Question: >
I have a table 'geo_places' with something like 8 million geographical locations.
These places are all hierarchical, and I use
- - -
Now, I have "points of interest" table called 'entities' which are assigned to a geographical location, and I record against each entity the:
- 'lft''geo_places'- 'ID'
Now I need a way to provide a directory listing with count EFIFICNETLY (but I will be caching this anyway), of all the places which are beneath a location.
For example, if I take Europe, then I should see all places which have a parent_id of Europe, and then also the amount of entities below it. Keeping in mind that a place does not get assigned directly to Europe, but might be assigned to a small village in Italy (which is a child of Europe).
You know that it is a child of Europe either because:
- 'lft''lft''rgt'-
For example, Europe would have an ancestry path of '/1' and an ID of 5. (The 1 would signify the "World"). And then the small village in Italty would have '/1/5/234/<PHONE>'
where 1 = World 5 = Europe 234 = Italy 28924 = Bergamo etc etc...
Anyway, this is how I have structured the dataset, and I have already been using a mixture of the hierarchical structures in order to make my queries a lot more efficient (for those of you wondering why am I am supporting nested set, adjacency and enumerated.. it's because I get the best of all structures this way).
This is an example of what I am trying to do.

I am flexible and can change how I manage locations if neccessary. However, this is also a multi tenant application, so I would like to try and avoid saving counts against the geo_places if it can be avoided.
So simply put:
Pick a location... then show all locations which have points of interest assigned either to that location, or a child of that location.
Any recommendations?
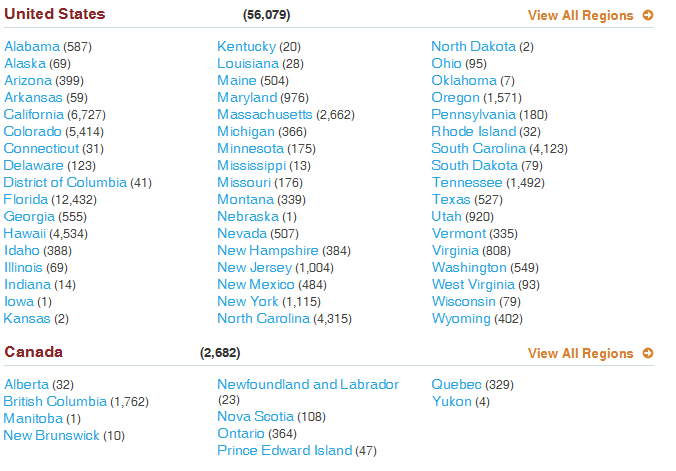
Answer: This is one solution:
'''
select p.woeid, p.name, e.id, e.woeid, e.lft, count(e.lft) from
geo_places as p
join entities as e on e.lft >= p.lft and e.lft < p.rgt
where p.parent_woeid = 1
group by p.woeid
'''
You would subtitute '1' for the place that you want to find the descendant of.
Tested with 100k entities in 'entities' and 8million rows in 'geo_places'.
Index on 'lft' and 'rgt' and 'woeid'.